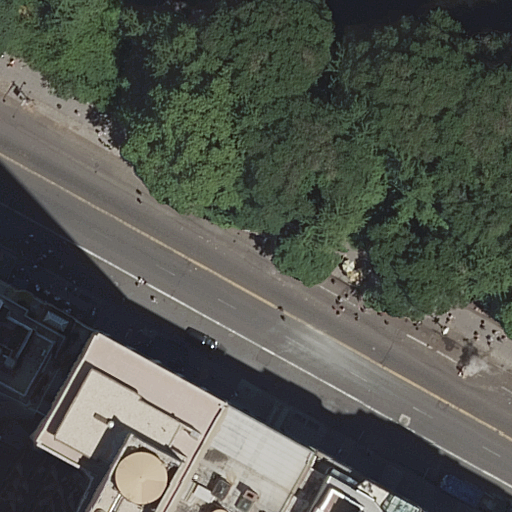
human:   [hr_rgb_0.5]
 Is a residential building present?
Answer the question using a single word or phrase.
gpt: yes

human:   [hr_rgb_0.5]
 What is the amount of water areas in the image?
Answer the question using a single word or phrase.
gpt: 1

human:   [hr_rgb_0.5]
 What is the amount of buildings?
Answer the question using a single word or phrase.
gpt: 4

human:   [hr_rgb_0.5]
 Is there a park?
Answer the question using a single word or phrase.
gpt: yes

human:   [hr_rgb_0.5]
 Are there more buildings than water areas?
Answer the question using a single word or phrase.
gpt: yes

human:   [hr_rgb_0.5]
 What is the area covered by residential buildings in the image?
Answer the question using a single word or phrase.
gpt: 4547m2

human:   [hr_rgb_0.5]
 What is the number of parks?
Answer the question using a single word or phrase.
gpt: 1

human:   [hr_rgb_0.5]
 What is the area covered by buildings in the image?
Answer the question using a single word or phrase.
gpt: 4769m2

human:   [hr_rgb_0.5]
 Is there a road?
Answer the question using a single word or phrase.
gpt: yes

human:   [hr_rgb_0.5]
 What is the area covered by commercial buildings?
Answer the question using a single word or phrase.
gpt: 0m2

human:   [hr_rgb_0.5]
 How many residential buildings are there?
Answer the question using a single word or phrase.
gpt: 3

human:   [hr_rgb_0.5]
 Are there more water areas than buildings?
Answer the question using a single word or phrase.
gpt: no

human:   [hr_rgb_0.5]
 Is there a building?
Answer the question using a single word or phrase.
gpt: yes

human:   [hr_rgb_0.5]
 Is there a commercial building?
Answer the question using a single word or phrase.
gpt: no

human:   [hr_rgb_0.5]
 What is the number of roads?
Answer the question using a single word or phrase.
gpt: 3

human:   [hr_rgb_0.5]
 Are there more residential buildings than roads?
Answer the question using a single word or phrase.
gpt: no

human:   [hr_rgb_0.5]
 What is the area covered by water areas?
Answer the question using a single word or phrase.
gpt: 295m2

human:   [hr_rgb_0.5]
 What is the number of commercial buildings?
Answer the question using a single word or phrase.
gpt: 0

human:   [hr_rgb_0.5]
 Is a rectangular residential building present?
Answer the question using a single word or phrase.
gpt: no

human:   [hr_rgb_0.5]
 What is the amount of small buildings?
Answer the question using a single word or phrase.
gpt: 0

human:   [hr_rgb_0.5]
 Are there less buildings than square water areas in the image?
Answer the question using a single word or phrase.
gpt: no

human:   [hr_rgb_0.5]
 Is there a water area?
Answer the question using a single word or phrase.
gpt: yes

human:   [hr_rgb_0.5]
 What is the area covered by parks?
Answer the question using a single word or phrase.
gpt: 10625m2

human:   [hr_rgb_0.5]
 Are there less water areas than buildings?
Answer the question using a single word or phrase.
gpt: yes

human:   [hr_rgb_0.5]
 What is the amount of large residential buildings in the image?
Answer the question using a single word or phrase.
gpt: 3

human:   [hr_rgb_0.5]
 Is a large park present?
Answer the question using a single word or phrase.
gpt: yes

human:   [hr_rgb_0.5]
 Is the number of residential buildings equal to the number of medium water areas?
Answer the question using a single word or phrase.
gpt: no

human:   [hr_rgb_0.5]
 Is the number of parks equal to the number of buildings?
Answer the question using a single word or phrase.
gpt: no

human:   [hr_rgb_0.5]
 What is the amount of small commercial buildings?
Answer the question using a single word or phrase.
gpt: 0

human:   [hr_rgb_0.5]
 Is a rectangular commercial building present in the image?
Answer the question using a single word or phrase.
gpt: no

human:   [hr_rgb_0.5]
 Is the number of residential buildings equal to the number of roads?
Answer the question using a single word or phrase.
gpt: yes

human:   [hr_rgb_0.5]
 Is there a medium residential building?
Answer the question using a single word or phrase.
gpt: no

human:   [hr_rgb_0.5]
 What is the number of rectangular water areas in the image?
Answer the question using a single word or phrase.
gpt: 1

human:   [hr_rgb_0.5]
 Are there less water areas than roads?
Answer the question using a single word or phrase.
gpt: yes

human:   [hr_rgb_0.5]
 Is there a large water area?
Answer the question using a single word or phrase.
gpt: no

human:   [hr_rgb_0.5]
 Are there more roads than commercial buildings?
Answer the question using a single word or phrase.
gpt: yes

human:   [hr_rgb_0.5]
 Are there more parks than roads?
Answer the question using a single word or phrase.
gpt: no

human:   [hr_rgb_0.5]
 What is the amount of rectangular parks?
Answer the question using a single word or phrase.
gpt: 1

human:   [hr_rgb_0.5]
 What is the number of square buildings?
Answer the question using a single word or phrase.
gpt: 0

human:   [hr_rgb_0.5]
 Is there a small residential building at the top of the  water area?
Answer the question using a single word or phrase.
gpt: no

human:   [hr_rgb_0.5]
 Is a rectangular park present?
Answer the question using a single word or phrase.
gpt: yes

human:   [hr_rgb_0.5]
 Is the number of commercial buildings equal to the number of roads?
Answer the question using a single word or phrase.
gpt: no

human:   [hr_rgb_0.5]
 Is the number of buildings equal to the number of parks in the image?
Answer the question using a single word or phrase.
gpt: no

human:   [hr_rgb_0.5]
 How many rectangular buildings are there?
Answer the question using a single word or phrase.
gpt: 1

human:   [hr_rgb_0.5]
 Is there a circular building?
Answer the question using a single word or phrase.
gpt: no

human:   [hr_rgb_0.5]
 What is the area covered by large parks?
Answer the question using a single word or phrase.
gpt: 10625m2

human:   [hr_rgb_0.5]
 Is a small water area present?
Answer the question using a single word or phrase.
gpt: no

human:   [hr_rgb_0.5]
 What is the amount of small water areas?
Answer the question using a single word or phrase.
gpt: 0

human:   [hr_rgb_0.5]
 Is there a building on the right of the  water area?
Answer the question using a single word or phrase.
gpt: no

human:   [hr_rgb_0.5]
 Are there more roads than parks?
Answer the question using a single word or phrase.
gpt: yes

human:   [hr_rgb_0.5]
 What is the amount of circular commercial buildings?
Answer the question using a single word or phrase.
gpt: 0

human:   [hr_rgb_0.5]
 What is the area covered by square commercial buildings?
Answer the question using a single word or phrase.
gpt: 0m2

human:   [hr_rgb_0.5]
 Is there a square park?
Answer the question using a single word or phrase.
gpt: no

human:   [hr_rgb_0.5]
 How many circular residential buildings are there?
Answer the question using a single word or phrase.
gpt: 0

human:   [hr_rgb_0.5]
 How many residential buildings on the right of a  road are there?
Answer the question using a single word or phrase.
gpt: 0

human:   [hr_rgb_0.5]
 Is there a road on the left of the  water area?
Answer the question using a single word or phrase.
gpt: no

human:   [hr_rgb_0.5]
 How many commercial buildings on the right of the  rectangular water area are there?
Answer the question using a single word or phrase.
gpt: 0

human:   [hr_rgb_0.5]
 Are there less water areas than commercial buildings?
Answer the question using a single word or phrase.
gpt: no

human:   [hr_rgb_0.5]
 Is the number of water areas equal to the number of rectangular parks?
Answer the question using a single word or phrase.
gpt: yes

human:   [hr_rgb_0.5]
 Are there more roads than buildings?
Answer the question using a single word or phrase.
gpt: no

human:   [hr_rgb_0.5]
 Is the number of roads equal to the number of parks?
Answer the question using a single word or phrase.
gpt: no

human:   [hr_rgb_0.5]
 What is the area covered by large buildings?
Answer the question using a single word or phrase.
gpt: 4547m2

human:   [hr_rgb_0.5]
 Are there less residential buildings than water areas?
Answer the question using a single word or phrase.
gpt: no

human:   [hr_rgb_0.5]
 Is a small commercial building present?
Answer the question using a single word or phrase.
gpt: no